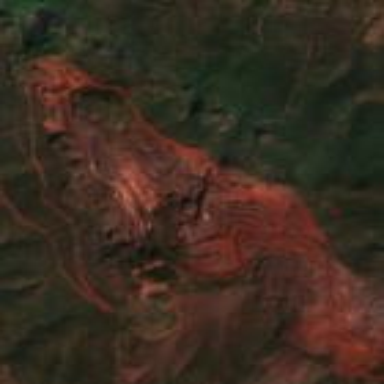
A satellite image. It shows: Quarry area.